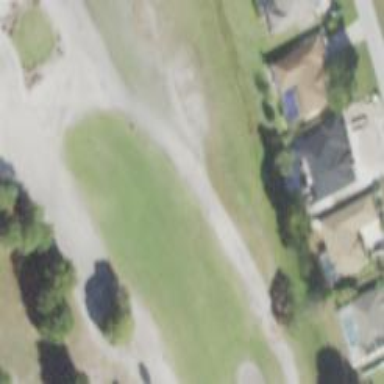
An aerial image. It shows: Golf hole.